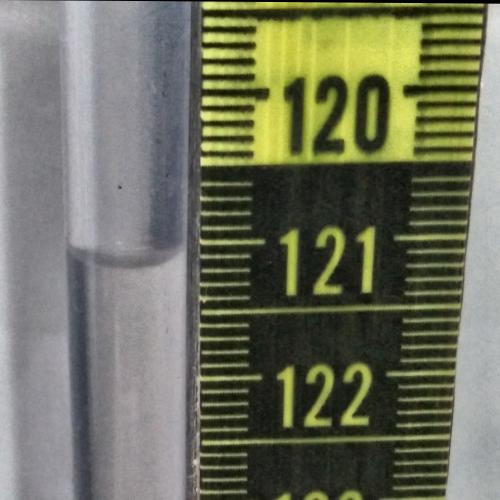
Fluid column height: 121.1 cm